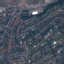
Label: Residential